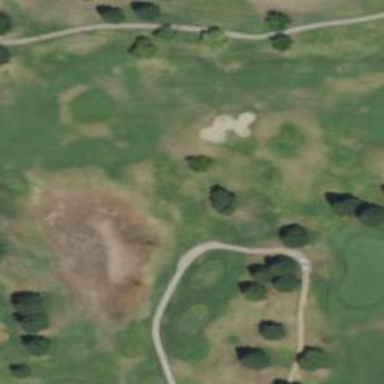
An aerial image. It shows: Golf tee.